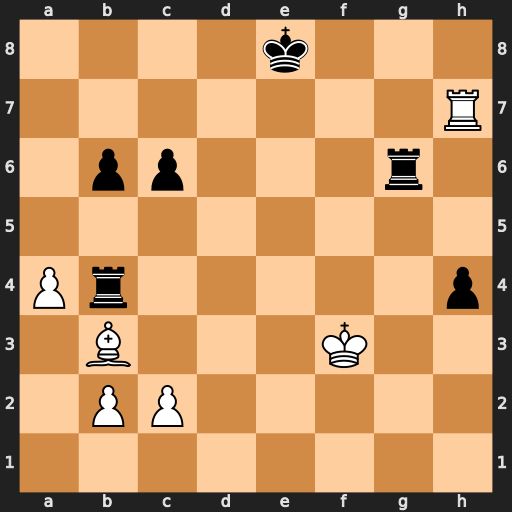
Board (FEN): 4k3/7R/1pp3r1/8/Pr5p/1B3K2/1PP5/8
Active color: w
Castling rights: -
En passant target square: -
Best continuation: Bf7+ Ke7 Bxg6+